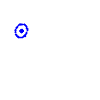
Particle: proton